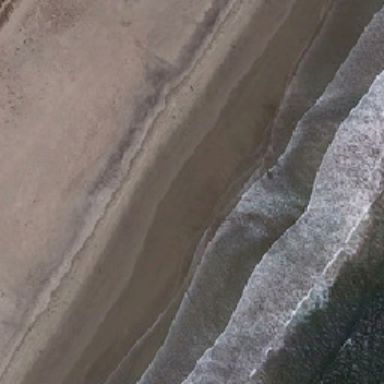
There are a series of waves parallel to the coast where the sand is black .